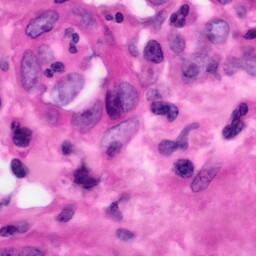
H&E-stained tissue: Pancreatic